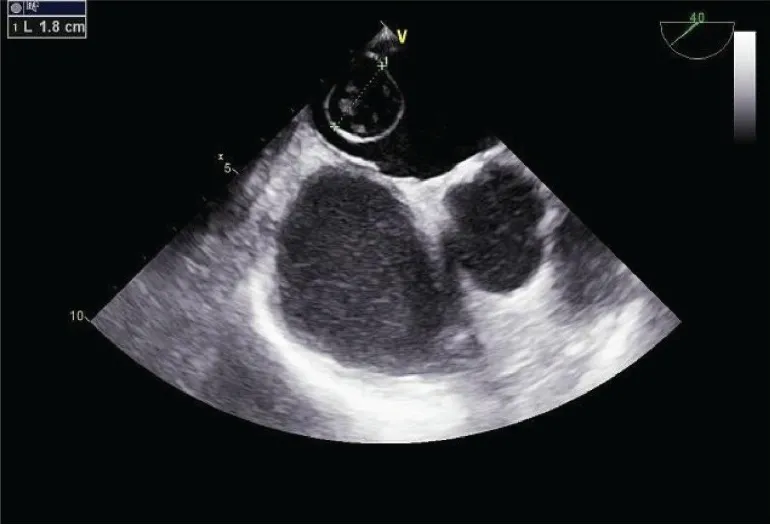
Transesophageal echocardiogram of the mass in the left atrium.
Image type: radiology (ultrasound)